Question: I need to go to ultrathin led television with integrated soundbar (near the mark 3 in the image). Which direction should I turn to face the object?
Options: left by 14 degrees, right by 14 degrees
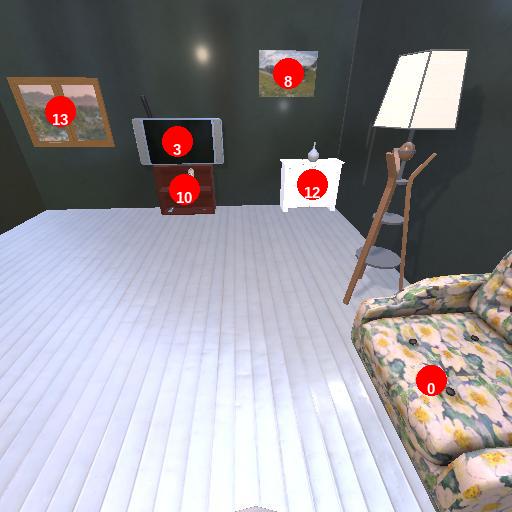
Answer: left by 14 degrees